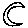
Label: moon